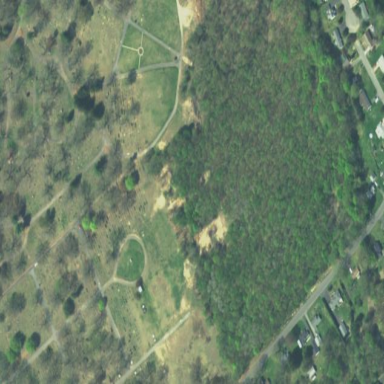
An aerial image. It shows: Cemetery.